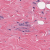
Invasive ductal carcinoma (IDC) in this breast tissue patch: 0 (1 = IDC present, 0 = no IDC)